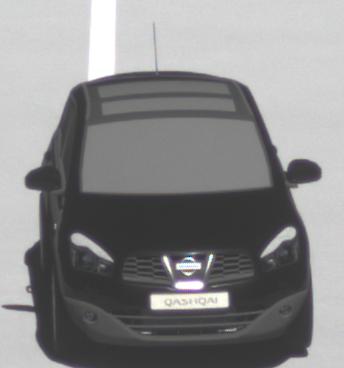
Make: Nissan
Model: Qashqai 1.6
Detailed model: Qashqai (J10)
Model produced from: 2010/03
Model produced until: 2010/08
Doors: 5
Color: black
Road condition: dry road
Daytime: midday
Contrast: high contrast